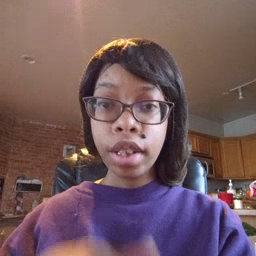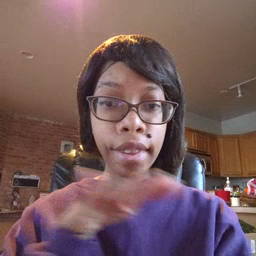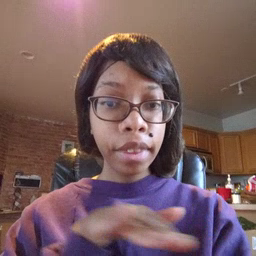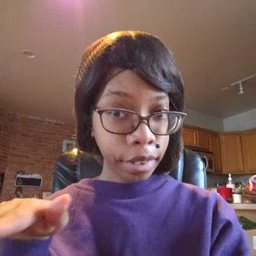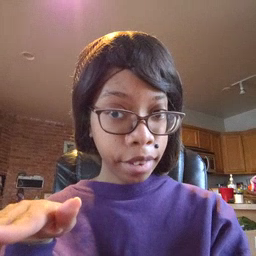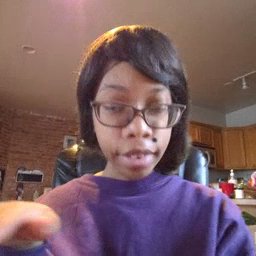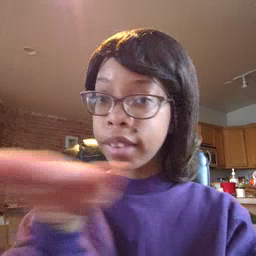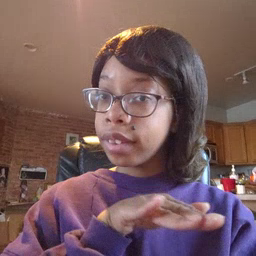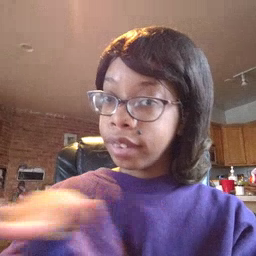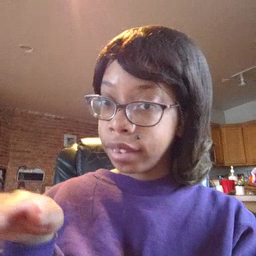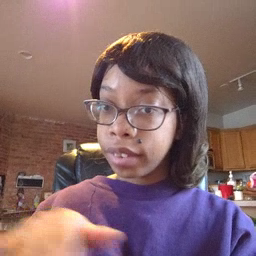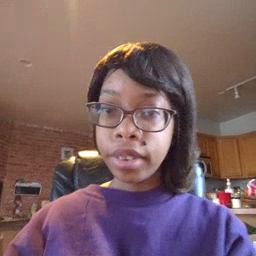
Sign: clean